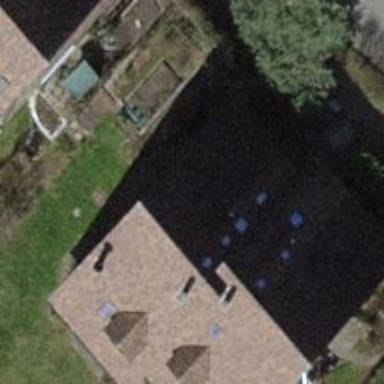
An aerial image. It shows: Terrace building.